Question: I have am trying to make something like this.

so, basically here is my HTML code:
'''
<div class="container">
<div id ="header">
<img class= "header-img" src ="img/header-img.jpg">
<div class="header-logo">
<img class = "logo" src="img/logo.png">
</div>
<div class = "header-nav">
<img class = "rectangle" src="img/rectangle.png">
<ul>
<li>Home</li>
<li>About Us</li>
<li>Contact</li>
<li>Protofilo</li>
</ul>
</div>
</div>
</div>
'''
And here goes the CSS, I thought the float should be working but its not.
'''
*{
margin:0px; padding:0px;}
.container{
margin:0 auto;}
#header{
width:100%;}
.header-img{
width:100%;}
.header-logo{
margin:0 auto;width:307px;height:95px;
position:absolute;float:left;top: 0px;}
.header-nav {
position:absolute;
top: 0px; float:right;width:846px;
}
'''
the float is not working. help me anyone?
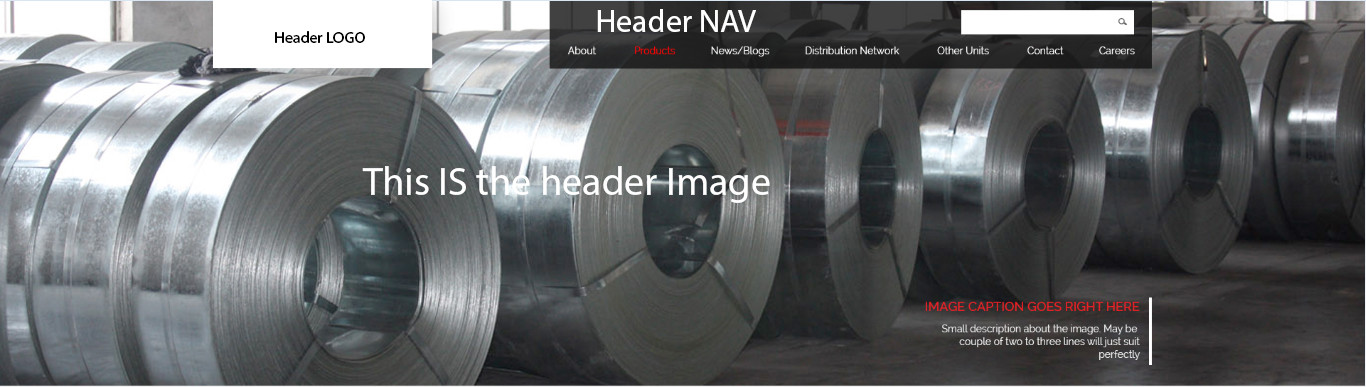
Answer: I would go about it differently, as you are using some conflicting styles and missing quite a few.
'''
.container{
margin:0 auto;
}
'''
You're trying to place your items in the container, but it will not contain those items, as there is no type of "clear" on your floats either and the height auto won't function that way.
Here is a basic fiddle with a very basic solution to a similar layout you are requesting.
<URL>